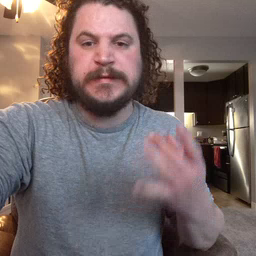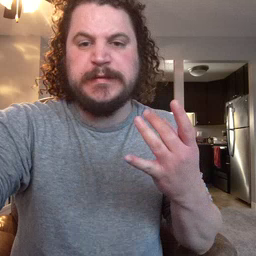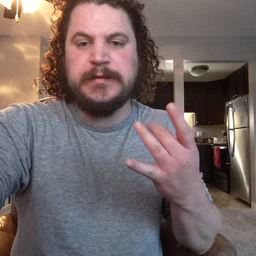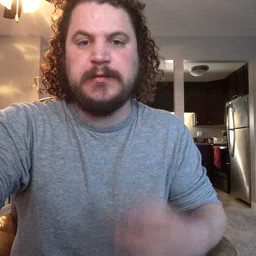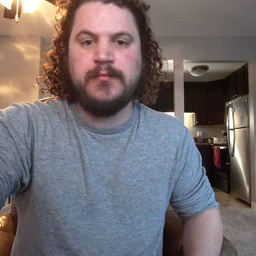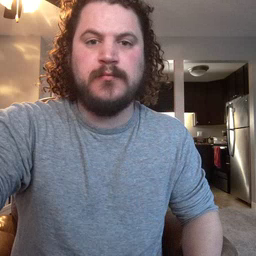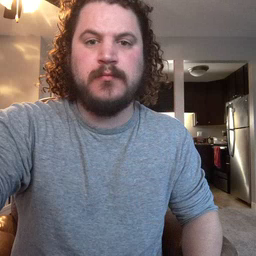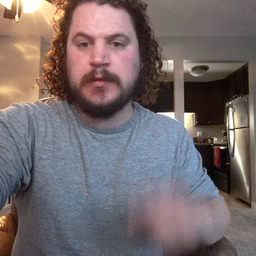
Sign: sticky